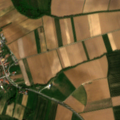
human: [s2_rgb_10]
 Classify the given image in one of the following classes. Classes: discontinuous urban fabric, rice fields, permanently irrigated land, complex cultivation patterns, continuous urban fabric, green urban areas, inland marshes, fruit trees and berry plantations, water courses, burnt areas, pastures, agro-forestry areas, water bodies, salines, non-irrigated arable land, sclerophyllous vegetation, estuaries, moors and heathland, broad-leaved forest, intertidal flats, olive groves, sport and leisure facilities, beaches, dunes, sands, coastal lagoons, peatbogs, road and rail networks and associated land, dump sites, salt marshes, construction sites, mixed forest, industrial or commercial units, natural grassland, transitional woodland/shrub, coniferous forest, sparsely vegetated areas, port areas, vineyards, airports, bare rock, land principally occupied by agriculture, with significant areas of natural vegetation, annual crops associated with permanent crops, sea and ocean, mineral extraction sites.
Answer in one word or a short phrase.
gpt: non-irrigated arable land, vineyards, complex cultivation patterns, broad-leaved forest